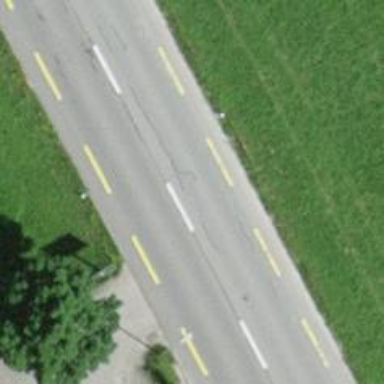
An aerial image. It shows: Secondary road with asphalt surface and dedicated cycle lane.